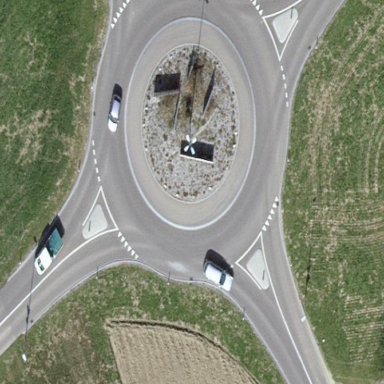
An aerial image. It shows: Tertiary road with asphalt surface leading to roundabout.